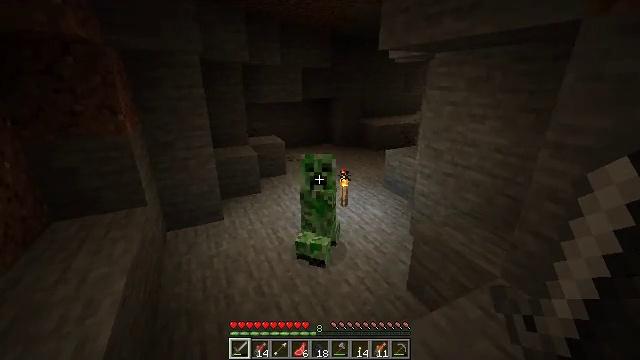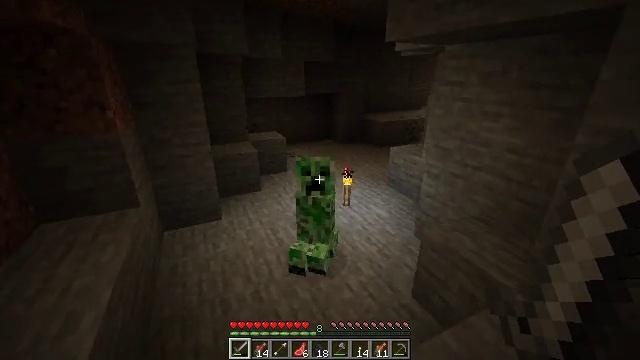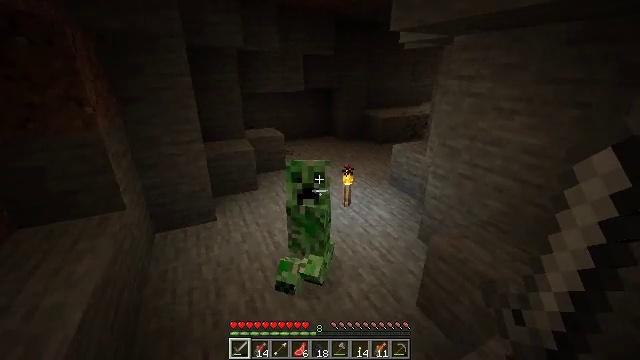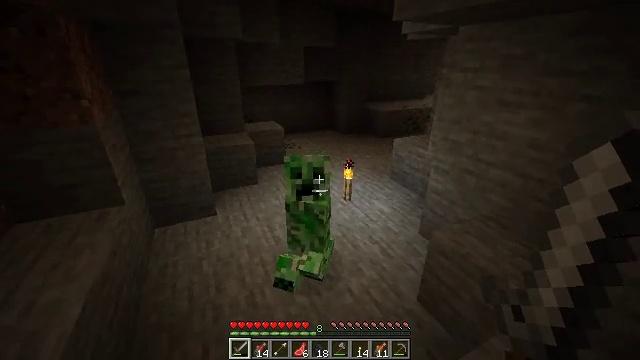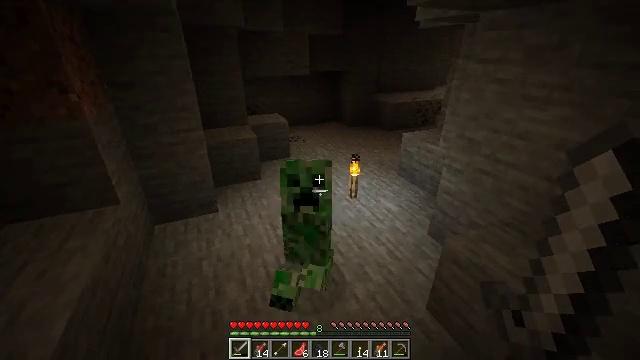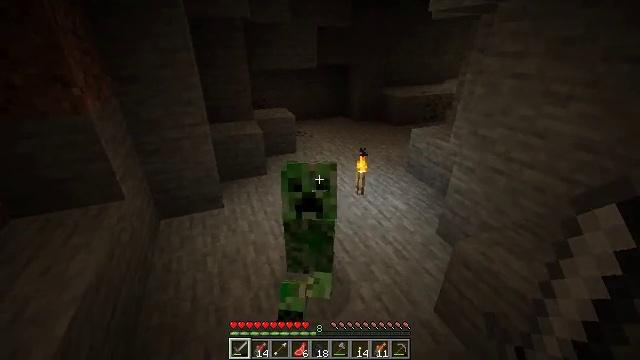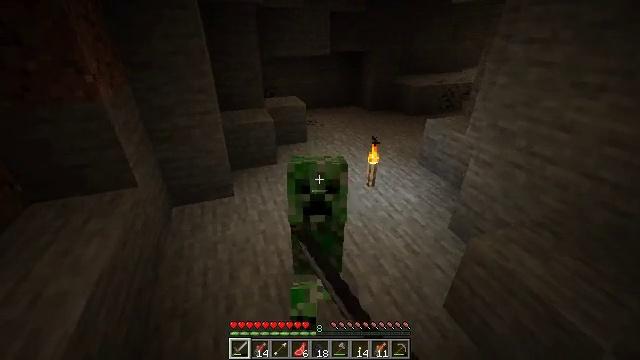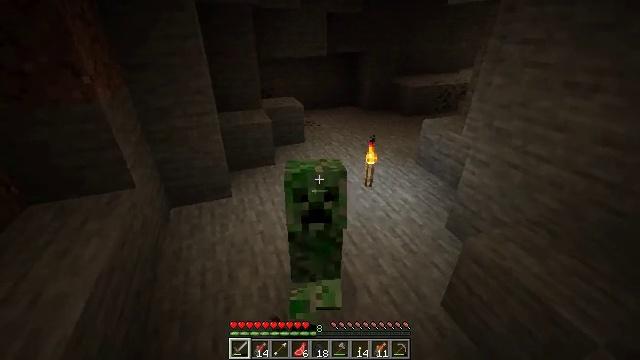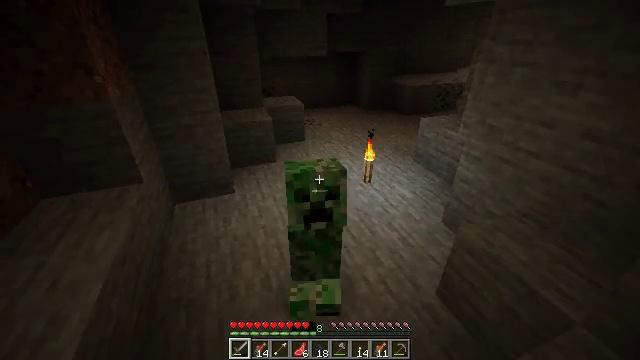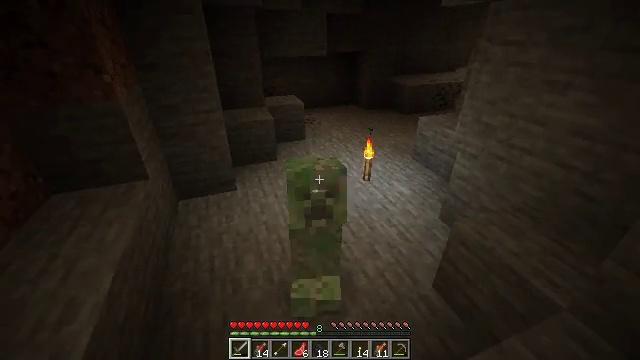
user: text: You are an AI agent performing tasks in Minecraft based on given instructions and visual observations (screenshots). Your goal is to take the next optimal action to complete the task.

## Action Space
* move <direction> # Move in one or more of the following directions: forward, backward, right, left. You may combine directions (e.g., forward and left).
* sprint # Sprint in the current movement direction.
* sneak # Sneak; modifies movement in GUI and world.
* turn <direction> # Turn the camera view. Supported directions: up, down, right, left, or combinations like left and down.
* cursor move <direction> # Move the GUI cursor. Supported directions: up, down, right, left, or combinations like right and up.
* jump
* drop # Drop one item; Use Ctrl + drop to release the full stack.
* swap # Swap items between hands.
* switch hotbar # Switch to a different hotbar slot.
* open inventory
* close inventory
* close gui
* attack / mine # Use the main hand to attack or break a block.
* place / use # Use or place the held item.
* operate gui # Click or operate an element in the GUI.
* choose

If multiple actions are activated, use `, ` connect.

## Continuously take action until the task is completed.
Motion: motion action
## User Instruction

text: Kill a creeper.
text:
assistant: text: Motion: move forward, turn down
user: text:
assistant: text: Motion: move forward, turn down
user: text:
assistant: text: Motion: move forward, turn down
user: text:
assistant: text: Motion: turn left and down
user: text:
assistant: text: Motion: turn left and down, attack / mine
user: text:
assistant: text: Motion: turn left and down, attack / mine
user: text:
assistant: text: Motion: move back, attack / mine
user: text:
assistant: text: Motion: move back
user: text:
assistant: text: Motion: move back
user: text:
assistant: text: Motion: no_op